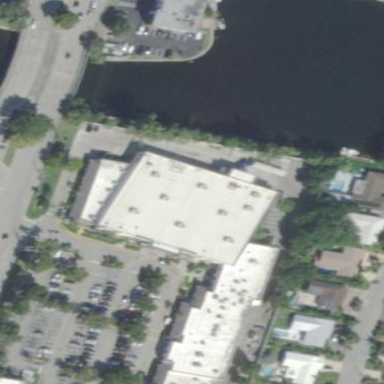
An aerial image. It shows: Building.